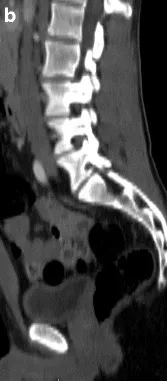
Computed tomography angiography. B. Normal left common iliac vein.
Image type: radiology (ct)